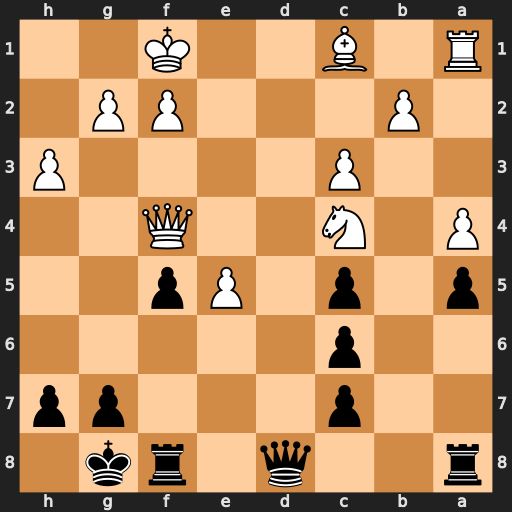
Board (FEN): r2q1rk1/2p3pp/2p5/p1p1Pp2/P1N2Q2/2P4P/1P3PP1/R1B2K2
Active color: b
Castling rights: -
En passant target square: -
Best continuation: Qd1#